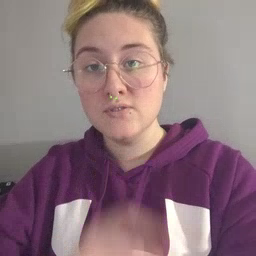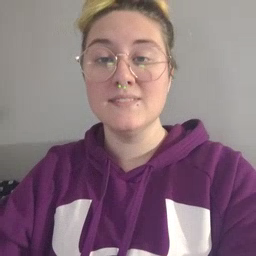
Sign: shhh